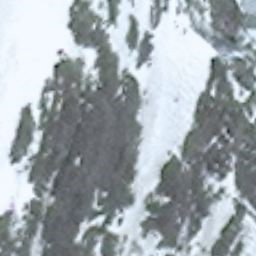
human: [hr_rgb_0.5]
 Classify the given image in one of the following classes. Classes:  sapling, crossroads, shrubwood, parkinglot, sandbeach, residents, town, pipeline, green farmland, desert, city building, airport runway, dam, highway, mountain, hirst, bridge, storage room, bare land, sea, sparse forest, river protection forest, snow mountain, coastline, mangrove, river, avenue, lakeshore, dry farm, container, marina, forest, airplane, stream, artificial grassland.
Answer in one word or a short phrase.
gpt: snow mountain